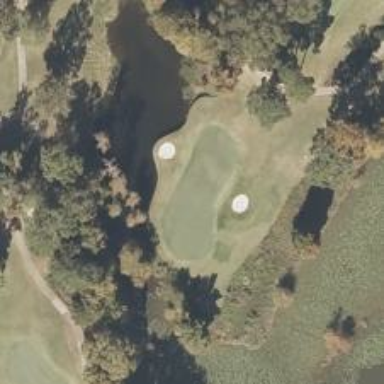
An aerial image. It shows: View of golf hole.